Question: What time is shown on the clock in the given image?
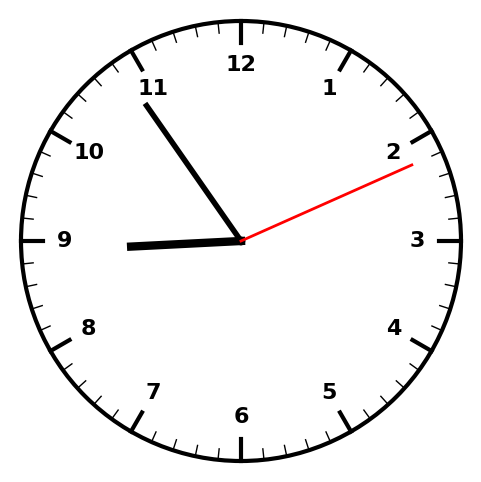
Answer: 08:54:11